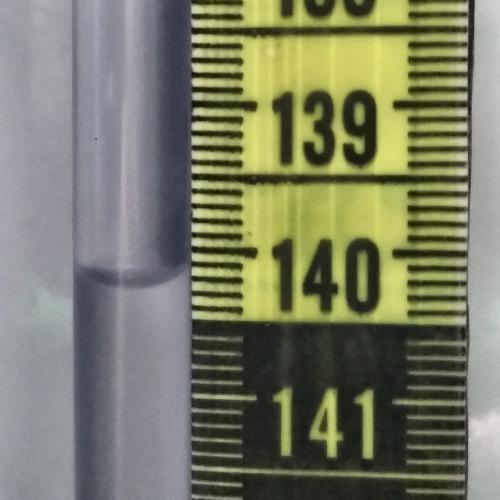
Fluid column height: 140.2 cm